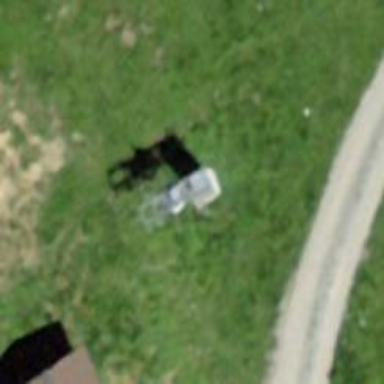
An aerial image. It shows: Pylon used for aerialway.